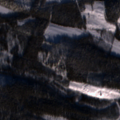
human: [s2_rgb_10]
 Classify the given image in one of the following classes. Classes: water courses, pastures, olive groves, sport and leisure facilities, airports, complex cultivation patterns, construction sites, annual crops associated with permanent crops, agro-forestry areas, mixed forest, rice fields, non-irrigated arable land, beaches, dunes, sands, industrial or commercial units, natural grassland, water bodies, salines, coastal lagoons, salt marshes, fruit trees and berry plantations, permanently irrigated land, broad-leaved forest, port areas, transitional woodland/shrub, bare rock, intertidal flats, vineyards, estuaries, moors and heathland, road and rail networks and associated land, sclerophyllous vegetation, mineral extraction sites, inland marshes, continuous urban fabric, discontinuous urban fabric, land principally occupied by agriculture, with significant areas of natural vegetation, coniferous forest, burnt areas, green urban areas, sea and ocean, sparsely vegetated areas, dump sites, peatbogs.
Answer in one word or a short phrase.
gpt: coniferous forest, mixed forest, transitional woodland/shrub